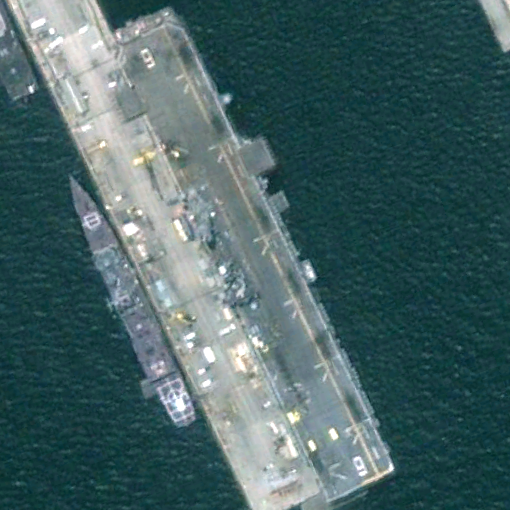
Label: assault